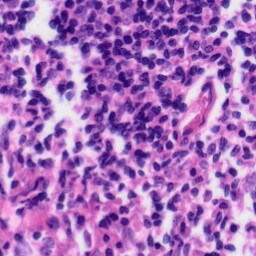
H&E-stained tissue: Tonsil